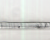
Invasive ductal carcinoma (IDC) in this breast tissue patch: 0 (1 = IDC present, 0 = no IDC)